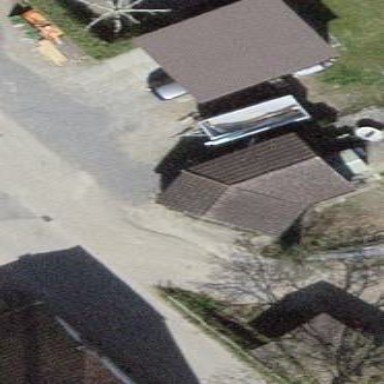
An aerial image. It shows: Hut.